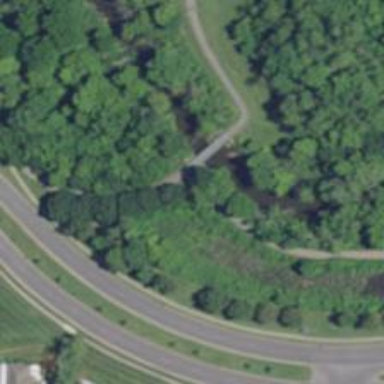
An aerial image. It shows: Footway bridge.